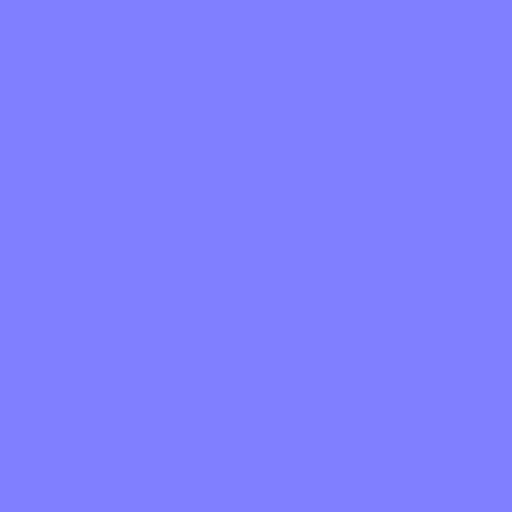
porcelain smear white